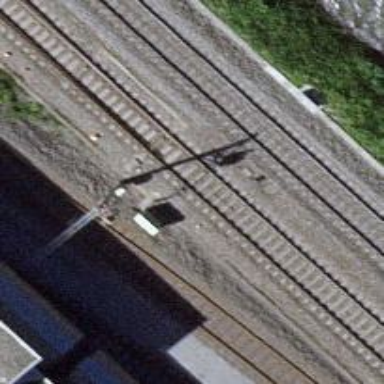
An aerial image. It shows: Railway switch.